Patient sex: M
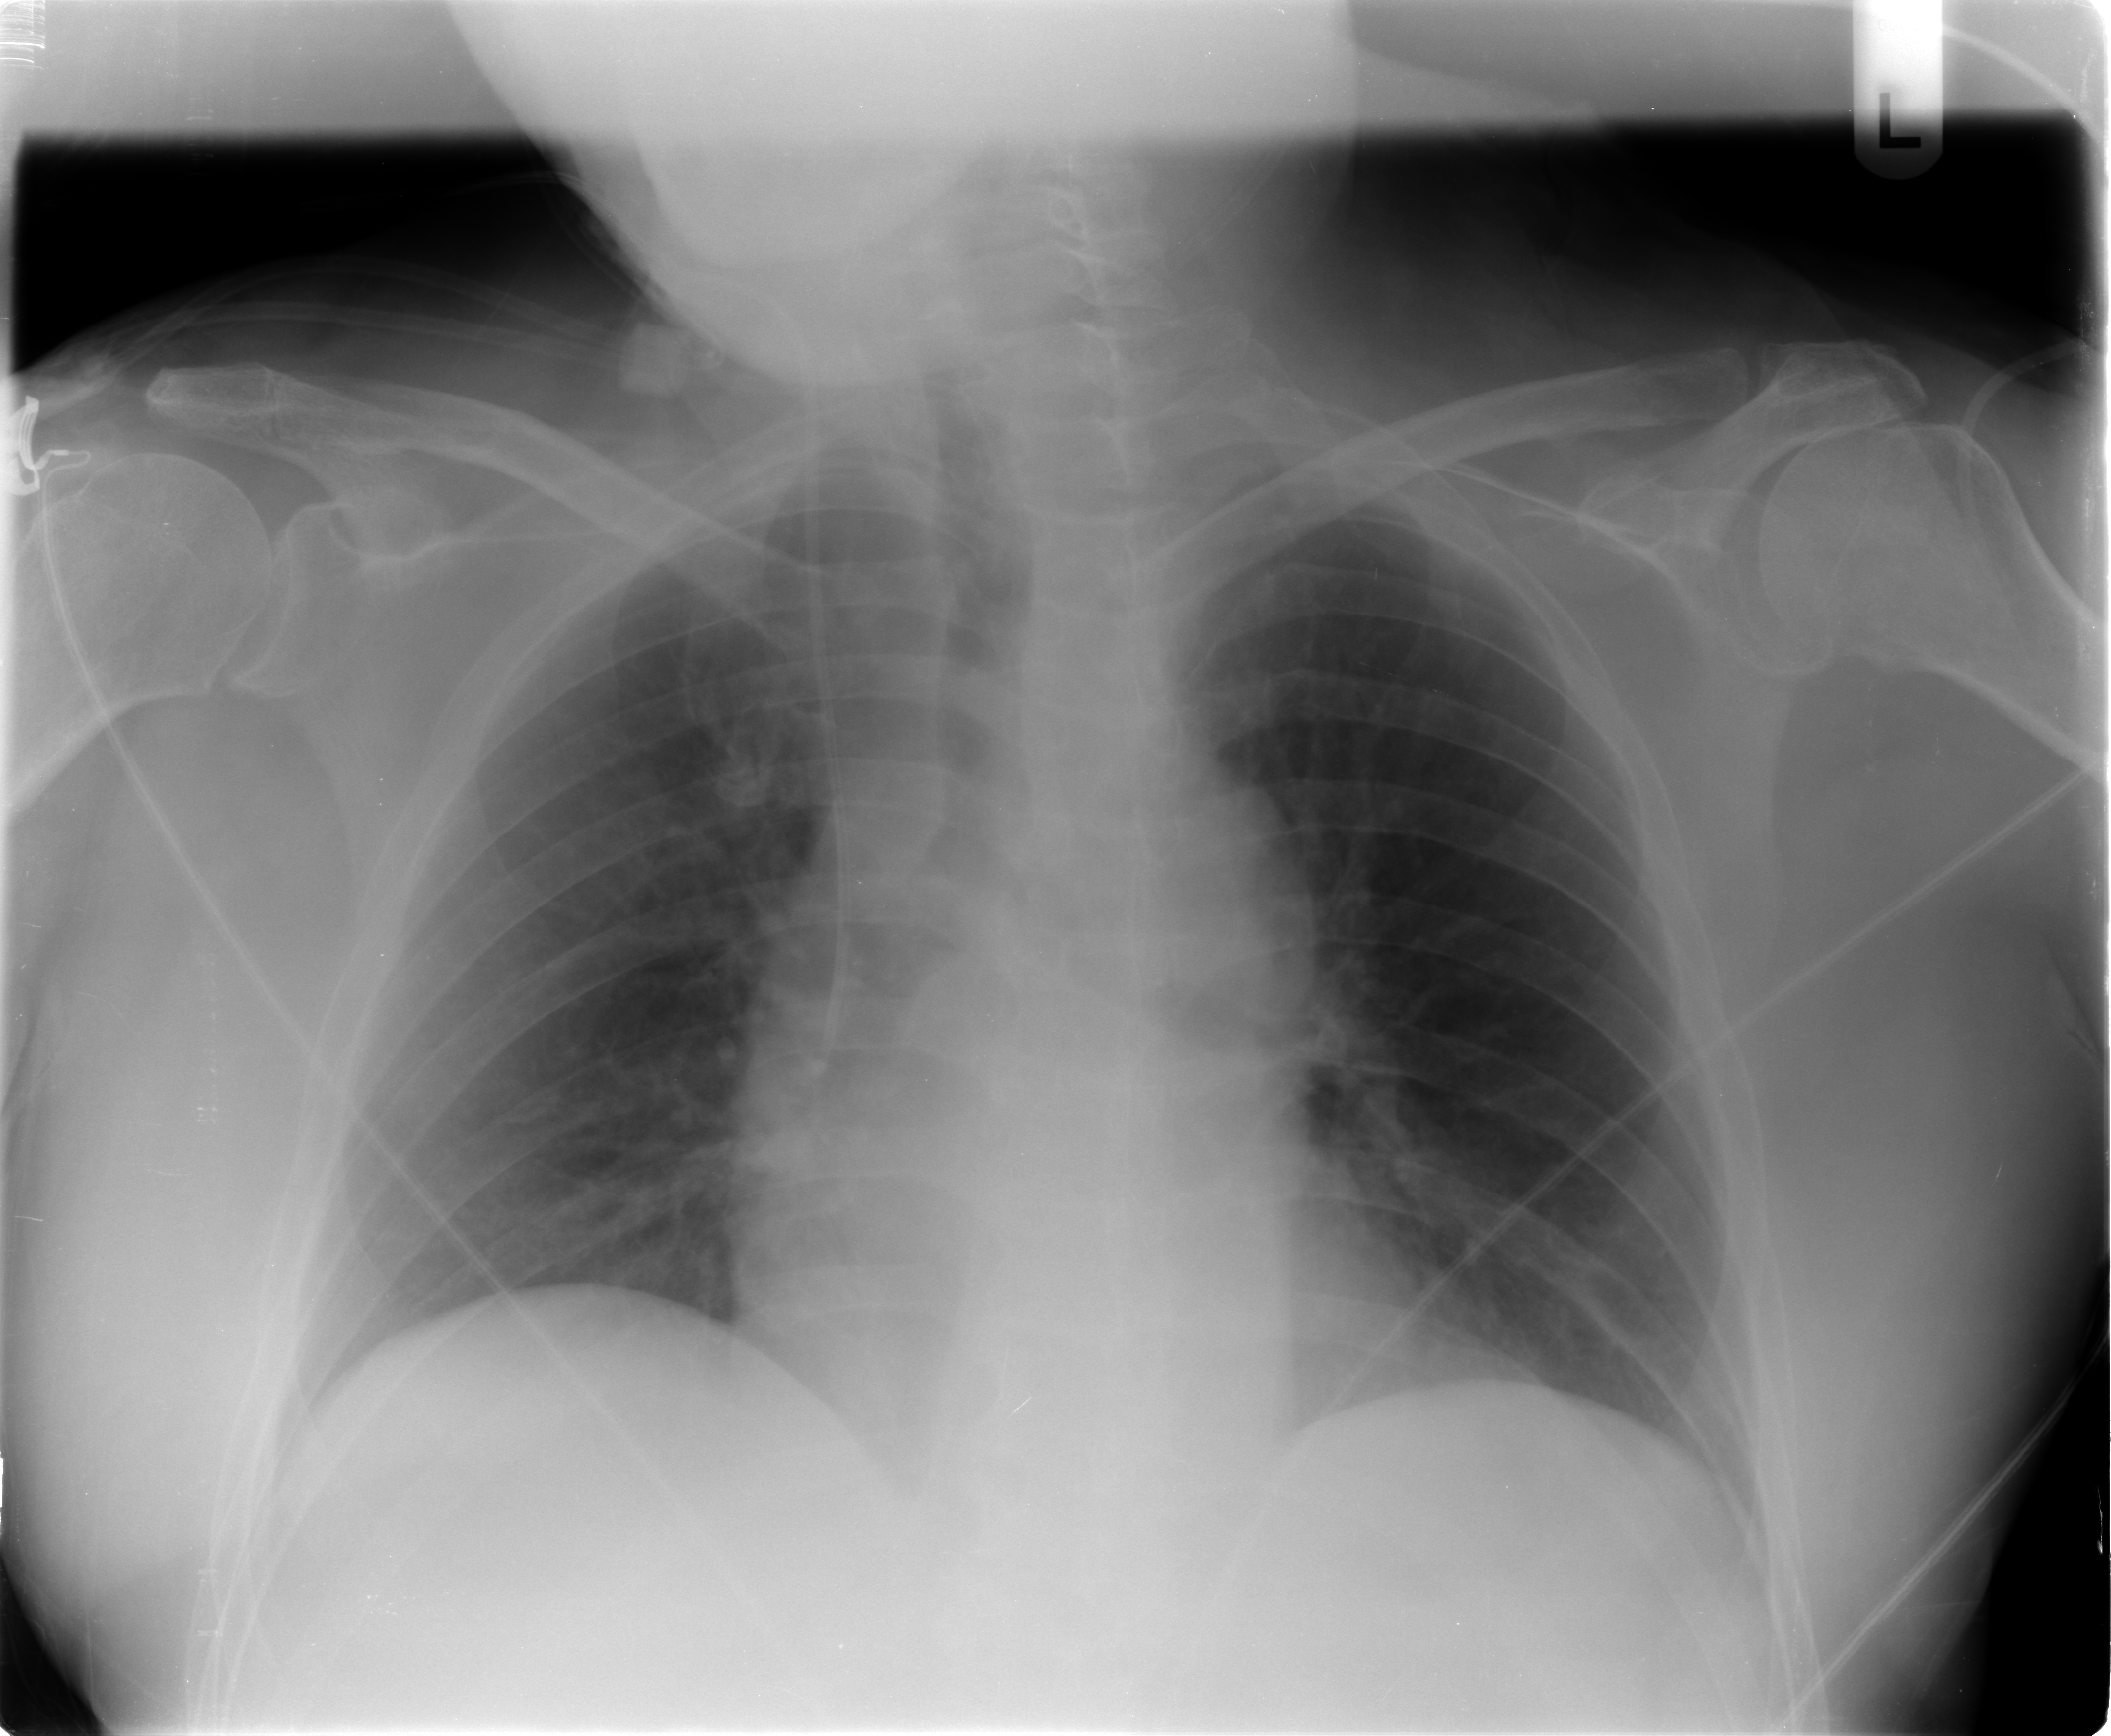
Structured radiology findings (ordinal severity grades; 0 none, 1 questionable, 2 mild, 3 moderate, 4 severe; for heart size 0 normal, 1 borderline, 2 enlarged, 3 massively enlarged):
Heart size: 0
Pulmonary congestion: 0
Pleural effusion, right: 0
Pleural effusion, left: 0
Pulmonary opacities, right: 0
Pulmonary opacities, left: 0
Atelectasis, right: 0
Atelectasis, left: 1